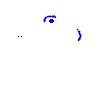
Particle: electron